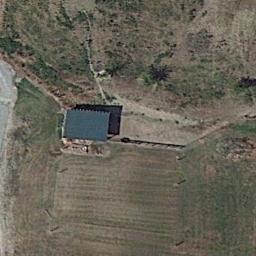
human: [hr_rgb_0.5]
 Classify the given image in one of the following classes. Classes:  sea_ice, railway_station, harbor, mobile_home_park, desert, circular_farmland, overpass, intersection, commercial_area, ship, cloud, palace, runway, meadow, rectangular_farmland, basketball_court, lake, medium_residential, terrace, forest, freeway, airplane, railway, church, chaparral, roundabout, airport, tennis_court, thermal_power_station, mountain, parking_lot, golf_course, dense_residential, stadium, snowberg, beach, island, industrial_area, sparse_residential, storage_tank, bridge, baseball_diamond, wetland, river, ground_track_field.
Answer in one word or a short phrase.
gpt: sparse_residential